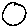
Label: circle